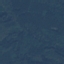
Land use / land cover class: Forest